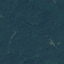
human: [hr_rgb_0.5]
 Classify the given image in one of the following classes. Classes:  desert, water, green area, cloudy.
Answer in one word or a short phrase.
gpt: green area